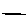
Label: line